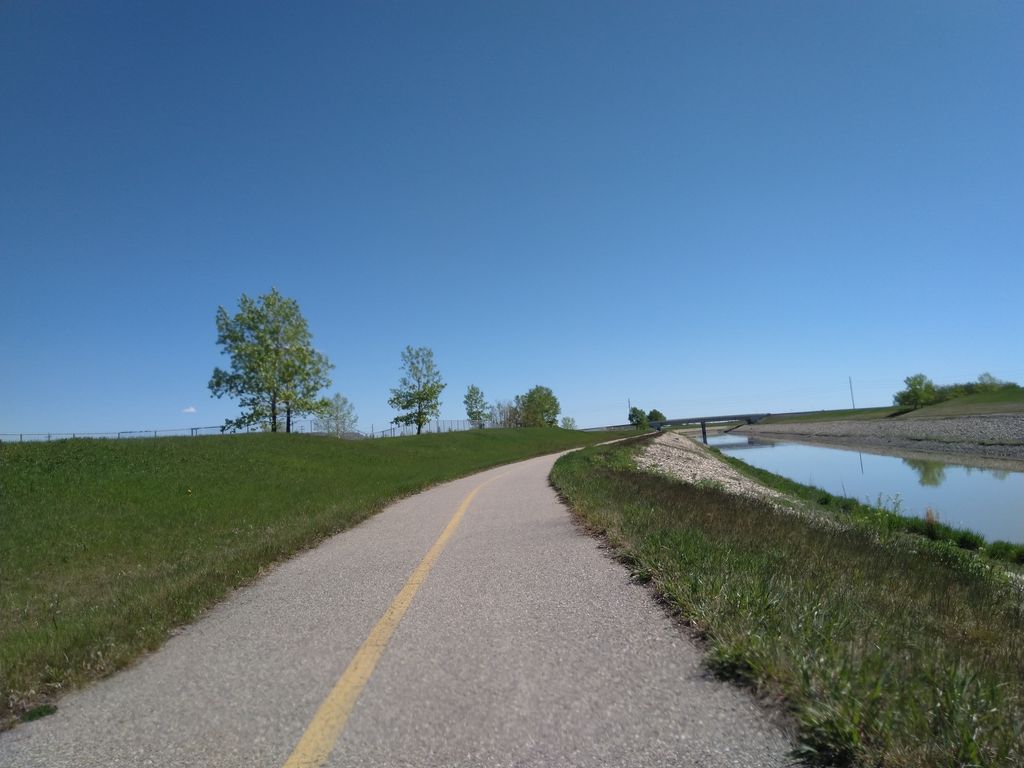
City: calgary